Interaction volume radius: 10 \u00c5
Interaction volume height: 30 \u00c5
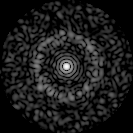
Disorder parameter: 0.8302